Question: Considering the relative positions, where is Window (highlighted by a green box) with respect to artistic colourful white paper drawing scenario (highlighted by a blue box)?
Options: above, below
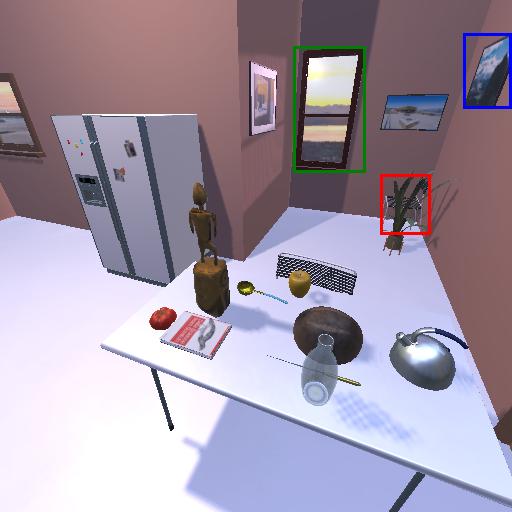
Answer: above